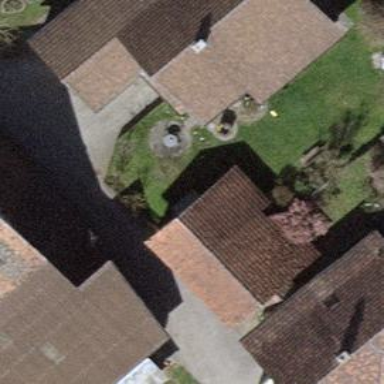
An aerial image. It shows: Shed building.